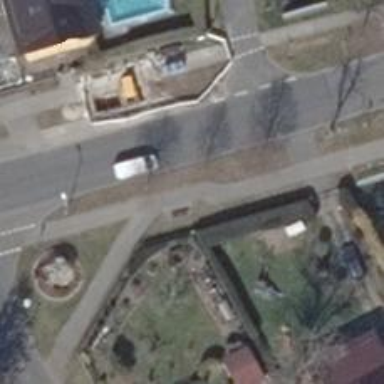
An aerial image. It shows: Sidewalk along the footway.